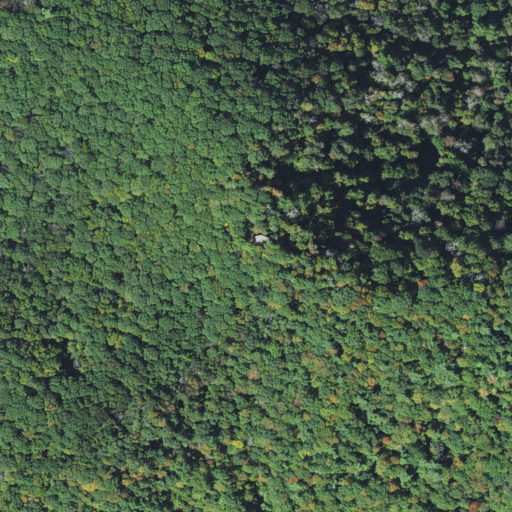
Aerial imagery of mountain in North Carolina named High Rocks containing deciduous forest and mixed forest